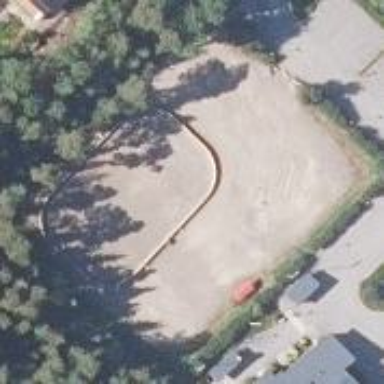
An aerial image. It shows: Pitch with fine gravel surface used for soccer and possibly ice skating. The sports area is ideal for soccer in the summer season.